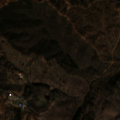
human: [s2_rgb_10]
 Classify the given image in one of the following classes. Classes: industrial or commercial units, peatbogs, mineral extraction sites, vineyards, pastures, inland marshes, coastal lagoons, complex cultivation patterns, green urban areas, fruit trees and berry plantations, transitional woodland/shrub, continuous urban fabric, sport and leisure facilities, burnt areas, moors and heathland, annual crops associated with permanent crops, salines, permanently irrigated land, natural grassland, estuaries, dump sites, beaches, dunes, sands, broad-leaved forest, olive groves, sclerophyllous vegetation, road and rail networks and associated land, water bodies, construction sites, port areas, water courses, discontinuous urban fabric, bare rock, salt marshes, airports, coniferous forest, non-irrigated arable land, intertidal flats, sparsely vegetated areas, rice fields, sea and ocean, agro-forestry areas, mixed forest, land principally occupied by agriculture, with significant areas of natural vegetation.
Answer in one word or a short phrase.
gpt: non-irrigated arable land, broad-leaved forest, transitional woodland/shrub